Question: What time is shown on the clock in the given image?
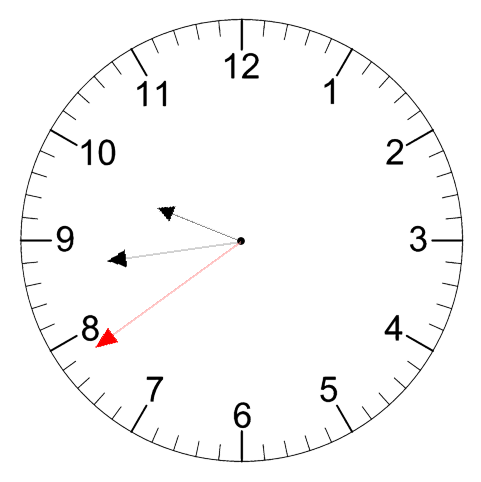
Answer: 09:43:39